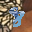
Label: 8